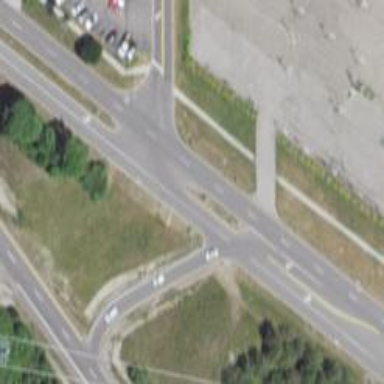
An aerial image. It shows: Asphalt road with secondary link designation.